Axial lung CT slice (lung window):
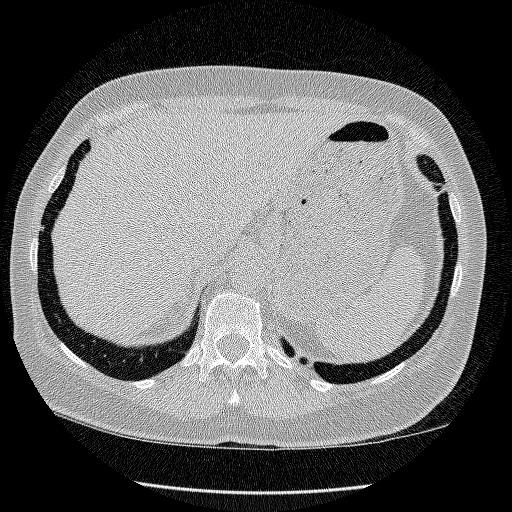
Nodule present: no